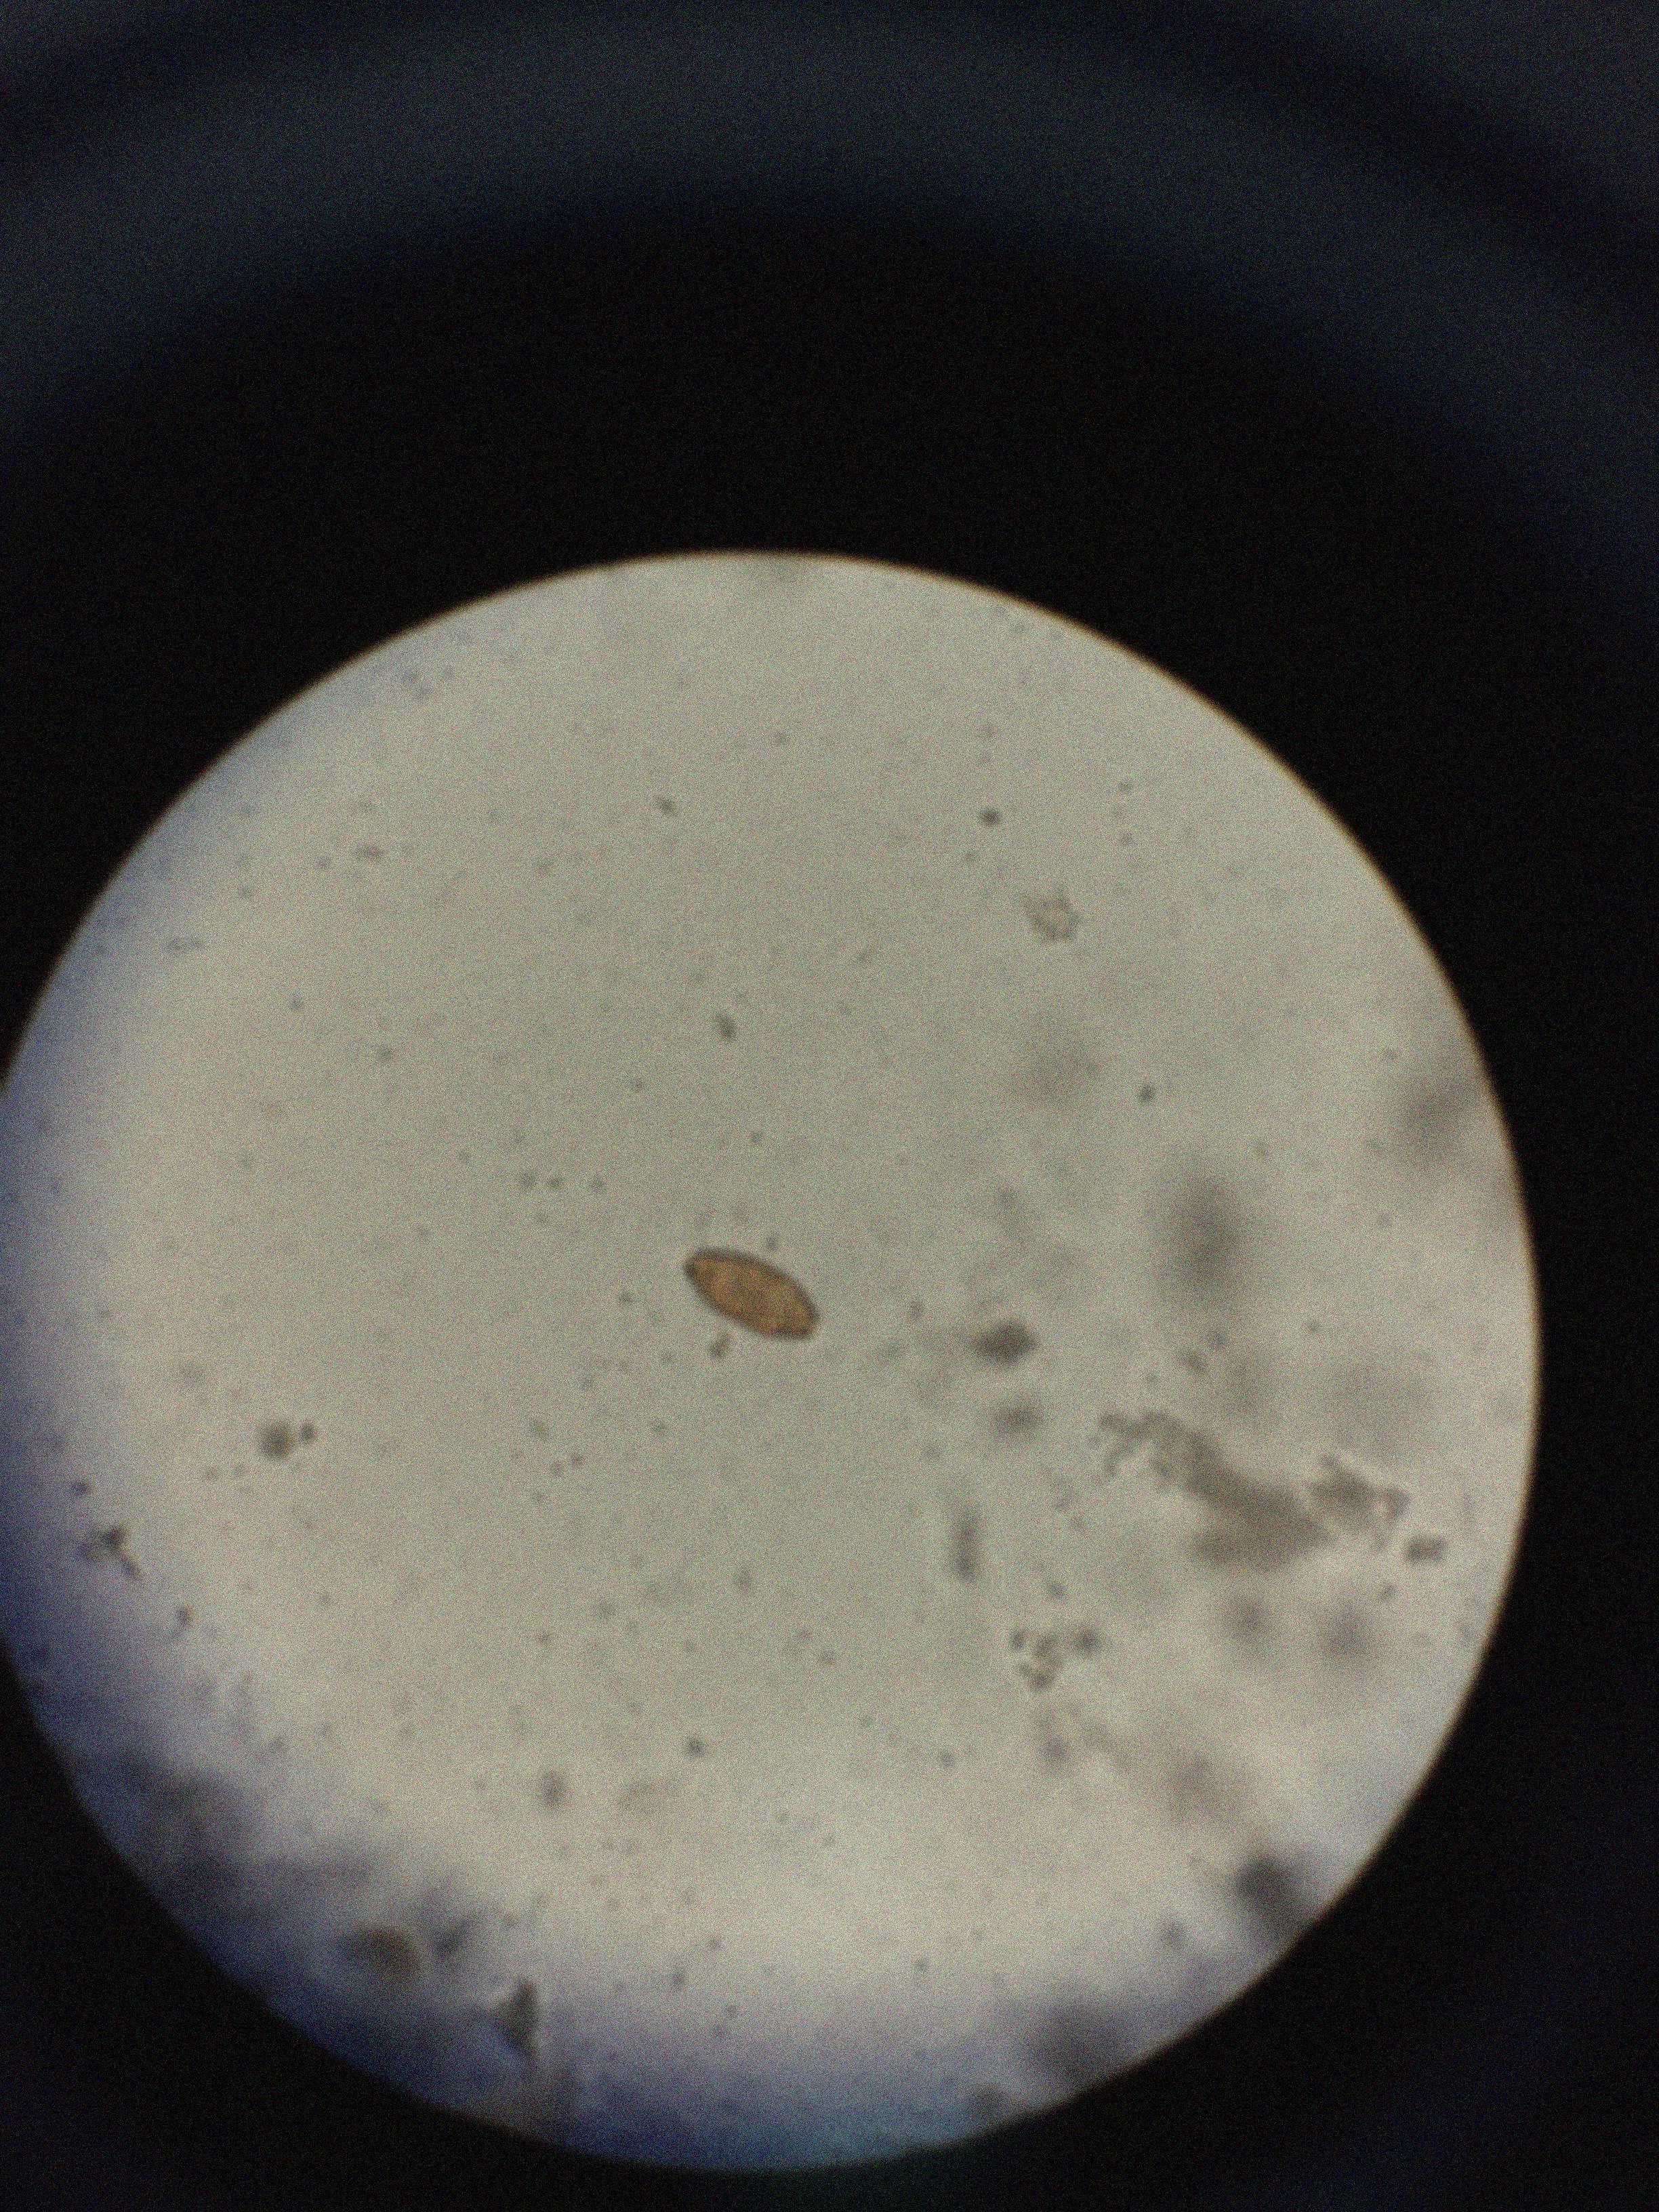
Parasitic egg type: Trichuris trichiura